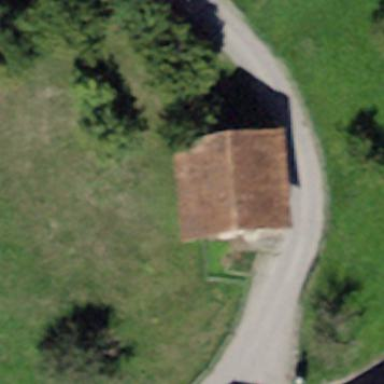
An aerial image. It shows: Shed.